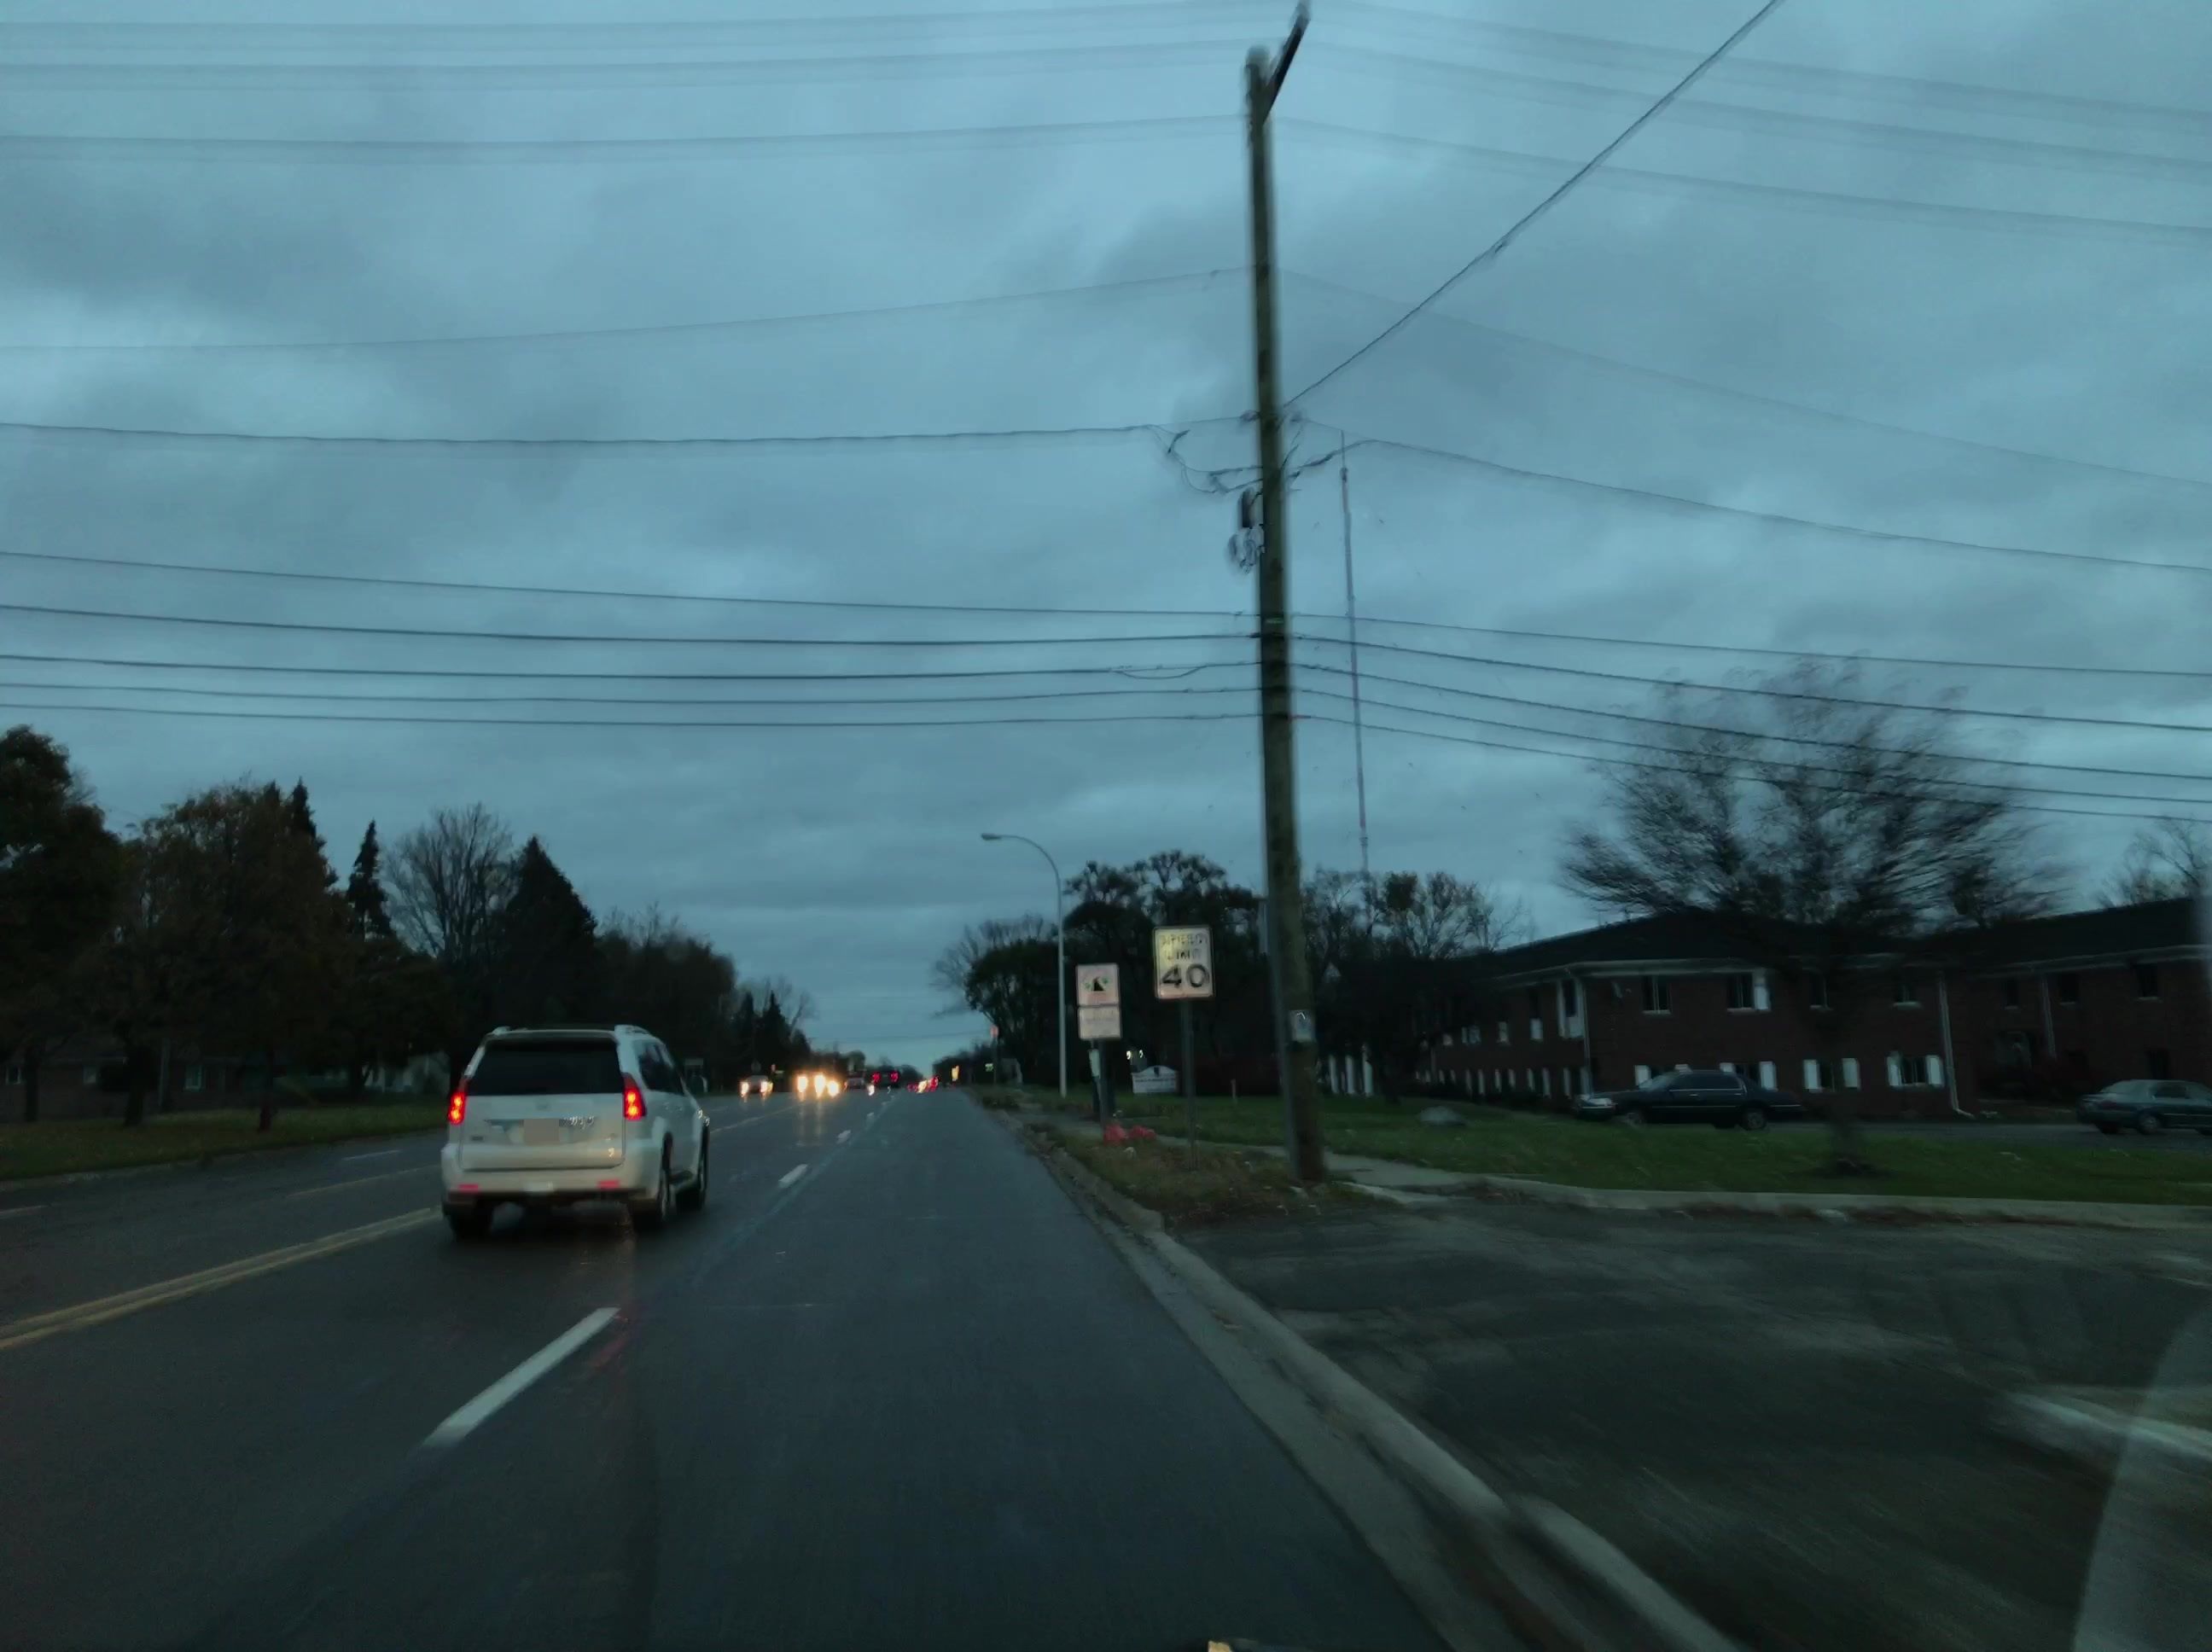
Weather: cloudy
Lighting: dusk/dawn
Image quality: slightly poor
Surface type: driving surface
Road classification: service
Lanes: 5
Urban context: suburban or peri-urban
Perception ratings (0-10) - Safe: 1.47, Lively: 4.59, Beautiful: 2.18, Boring: 1.98, Depressing: 4.82, Wealthy: 0.63